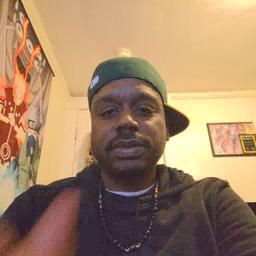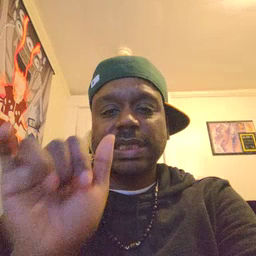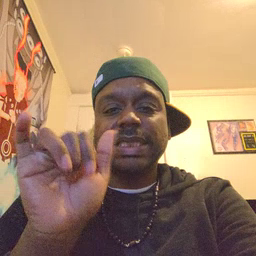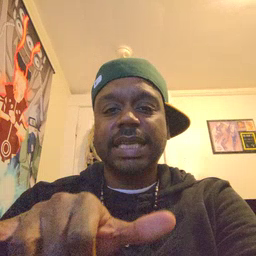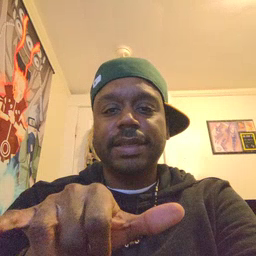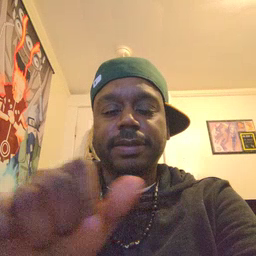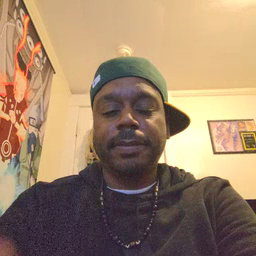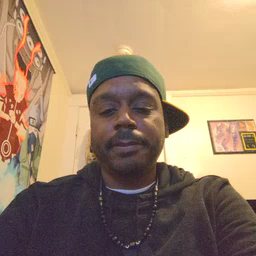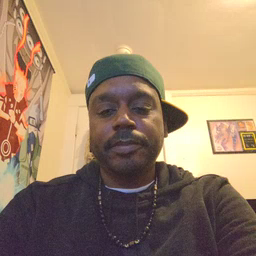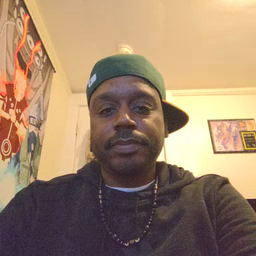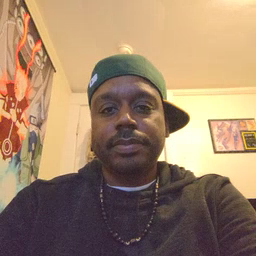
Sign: stay